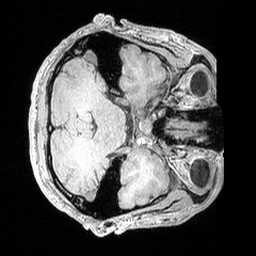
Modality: MP2RAGE
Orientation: axial
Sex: male
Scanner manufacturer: siemens
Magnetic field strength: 3 T
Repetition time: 5 s
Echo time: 0.00292 s